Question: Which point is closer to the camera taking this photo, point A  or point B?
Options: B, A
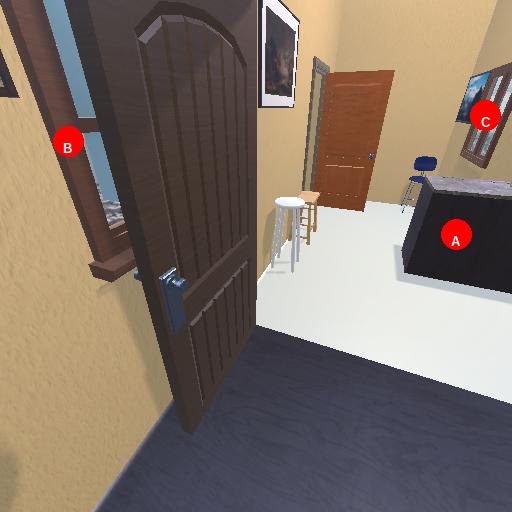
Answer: B